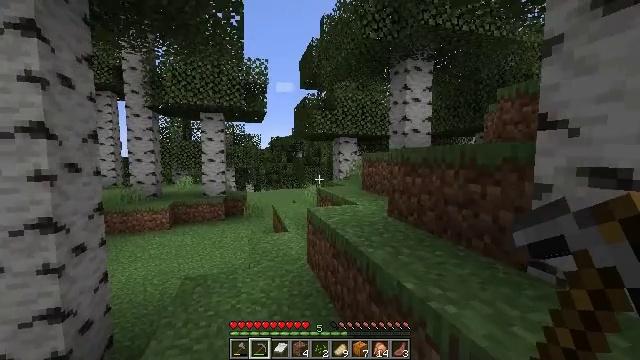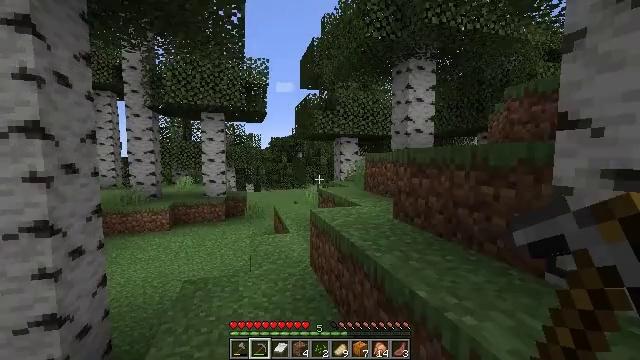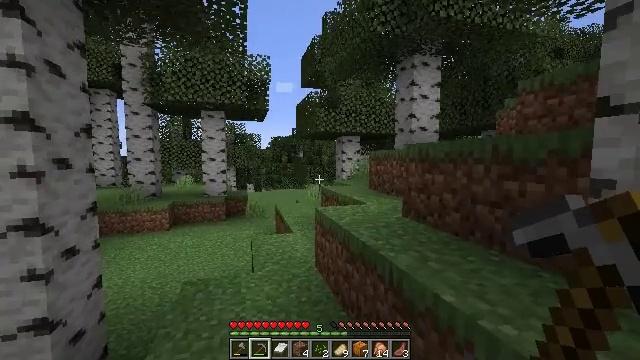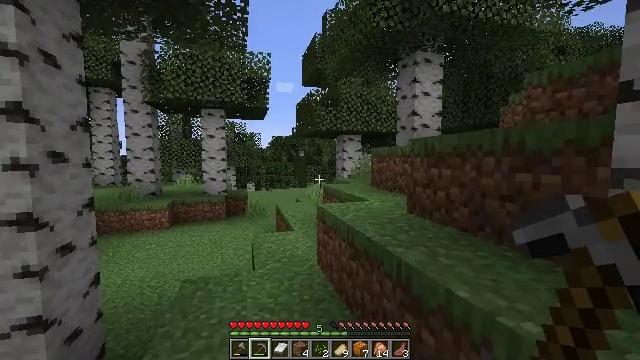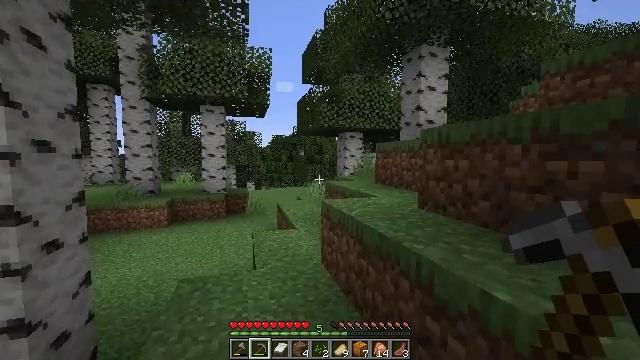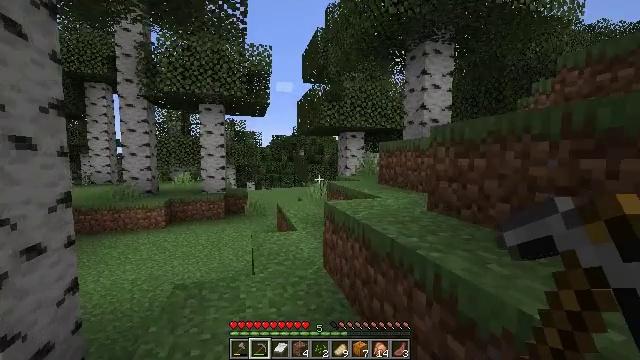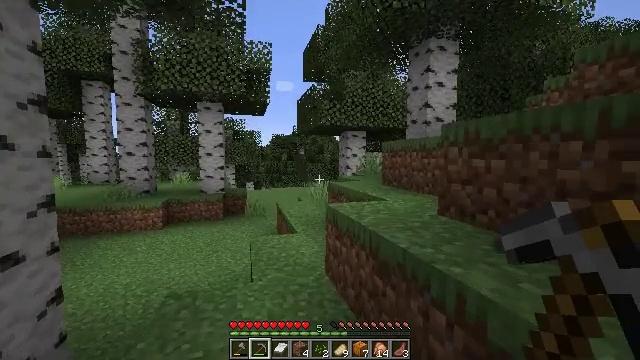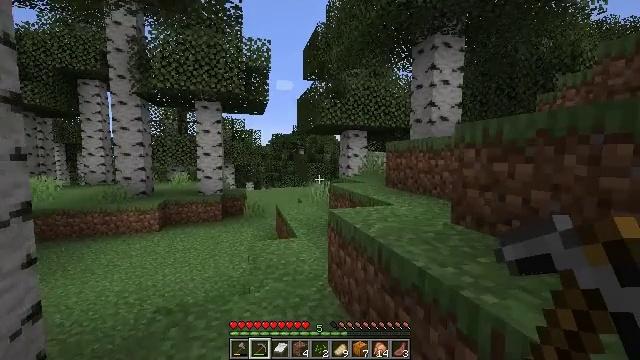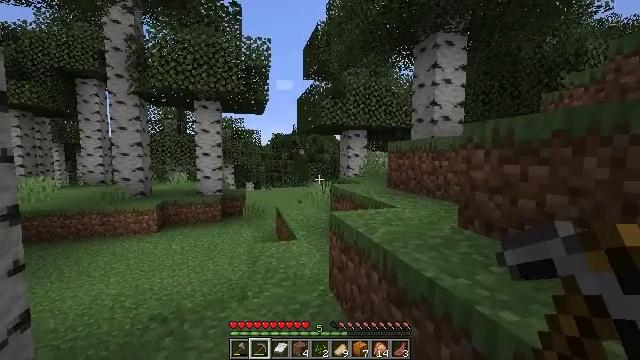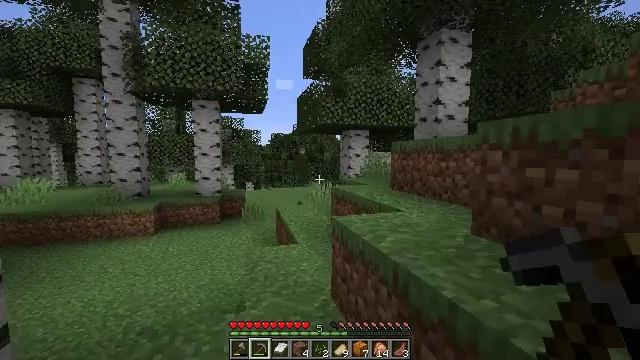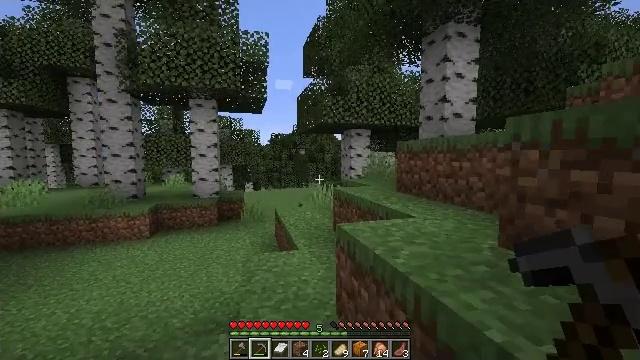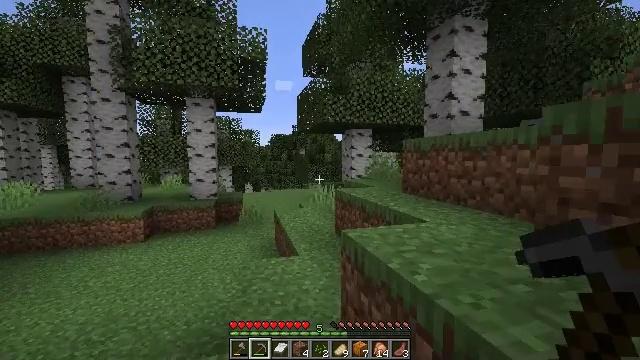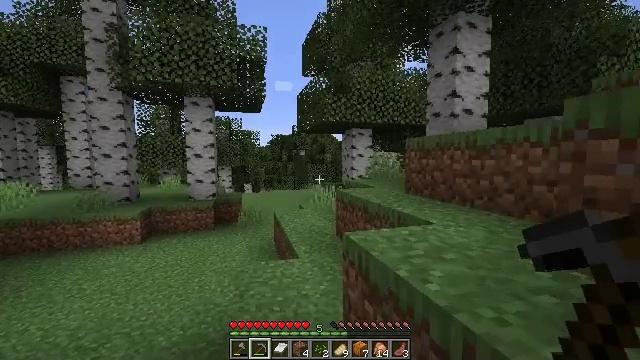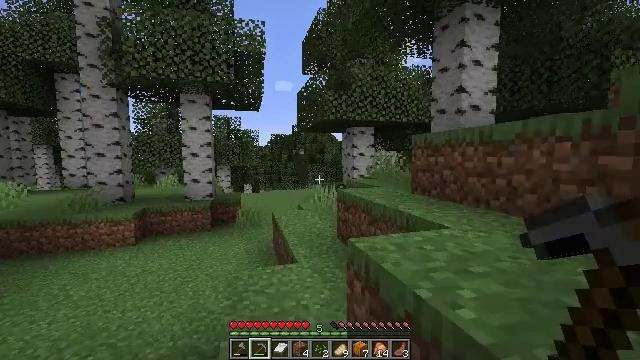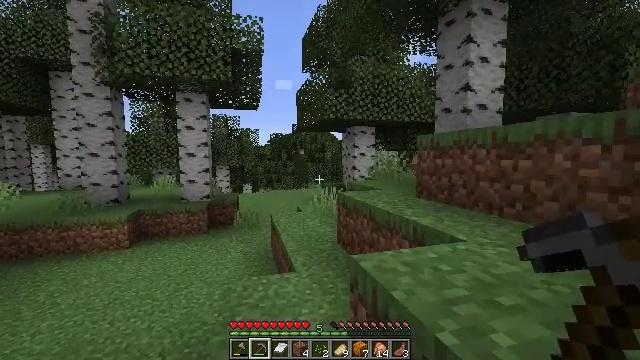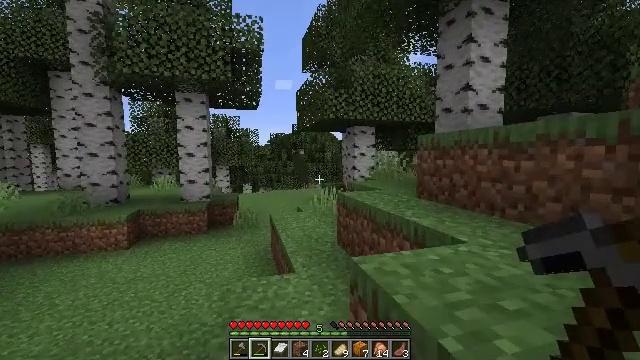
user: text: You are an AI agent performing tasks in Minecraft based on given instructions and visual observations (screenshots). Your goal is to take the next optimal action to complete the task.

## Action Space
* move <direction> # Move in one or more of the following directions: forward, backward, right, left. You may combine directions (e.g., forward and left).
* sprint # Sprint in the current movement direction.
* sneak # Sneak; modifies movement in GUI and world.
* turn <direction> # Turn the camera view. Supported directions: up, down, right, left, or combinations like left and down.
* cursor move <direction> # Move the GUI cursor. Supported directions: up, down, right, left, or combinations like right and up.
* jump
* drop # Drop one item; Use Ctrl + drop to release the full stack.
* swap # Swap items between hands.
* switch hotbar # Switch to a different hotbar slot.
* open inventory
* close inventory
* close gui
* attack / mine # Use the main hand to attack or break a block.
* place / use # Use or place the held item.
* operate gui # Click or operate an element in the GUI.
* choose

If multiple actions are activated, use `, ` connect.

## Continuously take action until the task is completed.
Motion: motion action
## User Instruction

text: Collect lilac by left-clicking.
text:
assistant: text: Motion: move forward
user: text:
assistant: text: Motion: move forward
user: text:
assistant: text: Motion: move forward
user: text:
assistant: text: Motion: move forward
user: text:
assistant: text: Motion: move forward
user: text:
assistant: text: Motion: move forward
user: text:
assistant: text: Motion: move forward
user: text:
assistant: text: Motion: move forward
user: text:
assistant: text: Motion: move forward
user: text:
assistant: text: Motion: move forward
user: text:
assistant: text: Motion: move forward
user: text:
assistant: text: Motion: move forward
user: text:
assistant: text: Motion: move forward
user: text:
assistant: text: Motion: move forward
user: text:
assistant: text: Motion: move forward
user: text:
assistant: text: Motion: move forward
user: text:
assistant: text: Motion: move forward
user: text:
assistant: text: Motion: move forward
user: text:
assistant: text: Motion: move forward
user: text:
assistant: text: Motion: move forward
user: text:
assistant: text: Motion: move forward
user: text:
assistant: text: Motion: move forward
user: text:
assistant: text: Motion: move forward
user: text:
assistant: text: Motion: move forward
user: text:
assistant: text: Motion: move forward
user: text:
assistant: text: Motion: move forward
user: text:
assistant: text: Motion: move forward
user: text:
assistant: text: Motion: move forward and move left
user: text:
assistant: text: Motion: move forward and move left
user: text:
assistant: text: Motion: move forward and move left